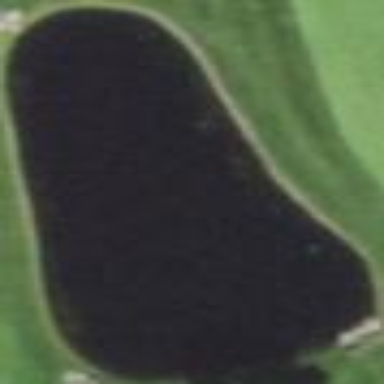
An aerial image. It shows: Water hazard on golf course. The hazard is natural water feature.